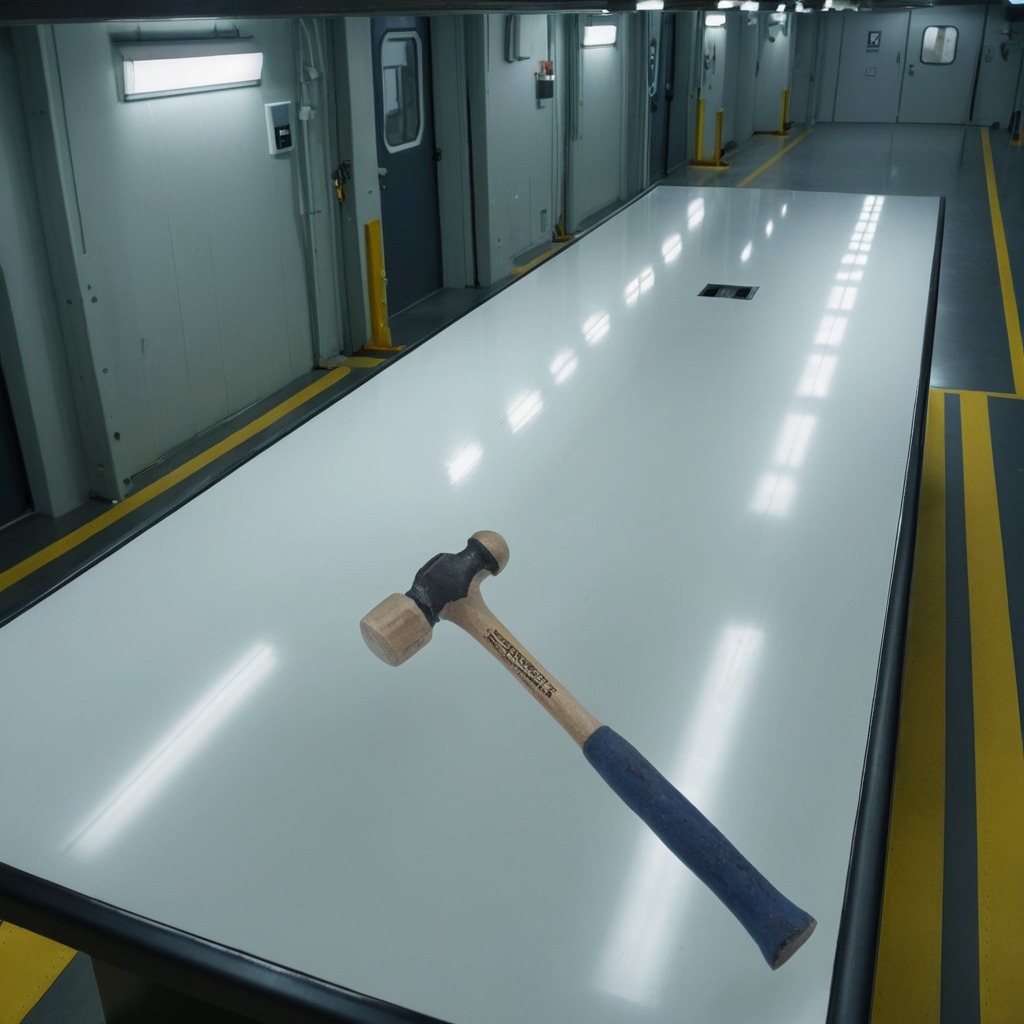
A hammer is lying on the table.